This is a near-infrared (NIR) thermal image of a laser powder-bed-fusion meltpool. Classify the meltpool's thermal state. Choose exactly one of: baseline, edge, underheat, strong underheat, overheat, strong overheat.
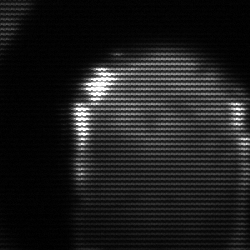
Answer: edge